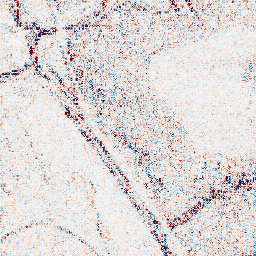
Category: wavelet
Decomposition family: wavelet_dwt
Decomposition parameters: wavelet: sym4
level: 1
Upsampling method: fft_zeropad
Upsampling parameters: scale: 4
Upsampling scale: 4